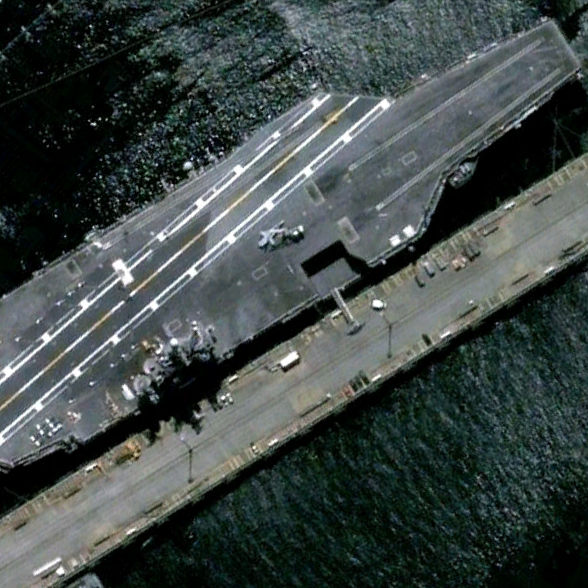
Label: aircraft_carrier